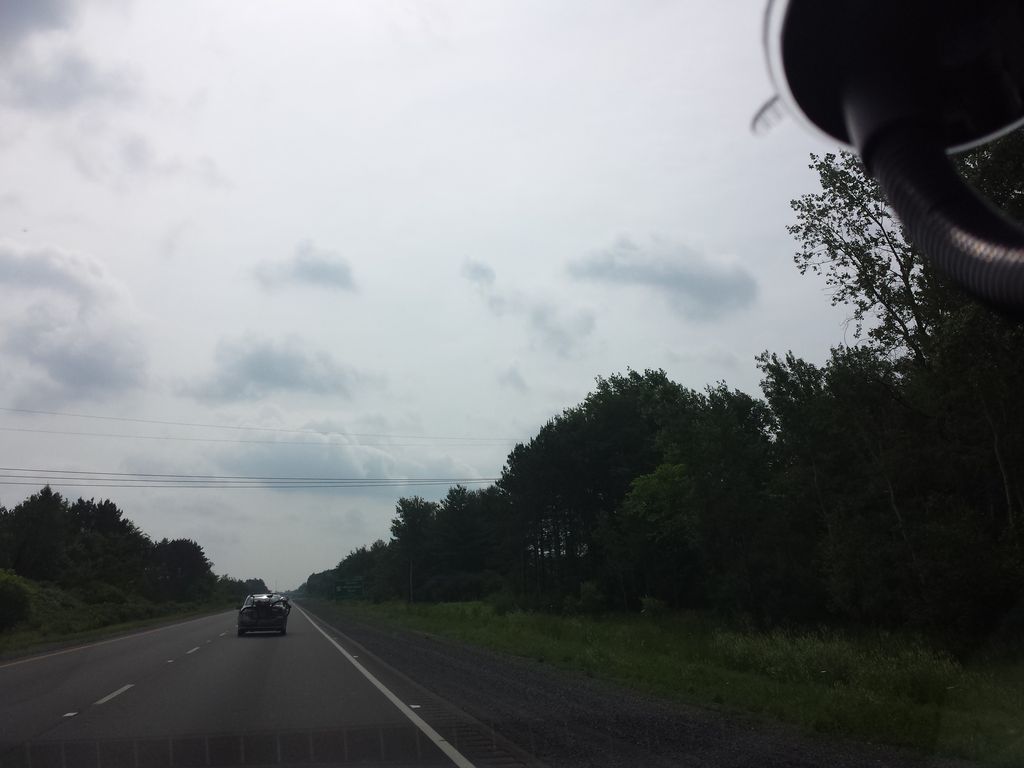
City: ottawa-gatineau